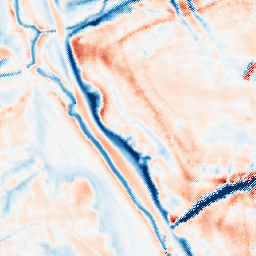
Category: multiscale
Decomposition family: dog_multiscale
Decomposition parameters: sigma_ratio: 1.6
n_scales: 4
base_sigma: 1
Upsampling method: regularized
Upsampling parameters: scale: 4
lambda_reg: 0.1
Upsampling scale: 4